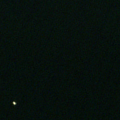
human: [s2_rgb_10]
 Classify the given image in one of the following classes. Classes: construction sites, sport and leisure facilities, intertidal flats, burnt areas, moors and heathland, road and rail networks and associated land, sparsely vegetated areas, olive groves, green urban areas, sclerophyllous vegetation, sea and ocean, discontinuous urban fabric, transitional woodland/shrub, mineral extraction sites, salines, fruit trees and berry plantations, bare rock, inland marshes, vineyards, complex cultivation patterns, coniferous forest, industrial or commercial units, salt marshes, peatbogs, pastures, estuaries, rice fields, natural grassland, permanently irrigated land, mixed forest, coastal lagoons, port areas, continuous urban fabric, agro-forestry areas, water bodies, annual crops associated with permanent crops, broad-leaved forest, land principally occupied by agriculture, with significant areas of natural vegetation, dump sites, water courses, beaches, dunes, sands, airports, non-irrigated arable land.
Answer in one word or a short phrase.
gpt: sea and ocean